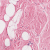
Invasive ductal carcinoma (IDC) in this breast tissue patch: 0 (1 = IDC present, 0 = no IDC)